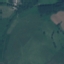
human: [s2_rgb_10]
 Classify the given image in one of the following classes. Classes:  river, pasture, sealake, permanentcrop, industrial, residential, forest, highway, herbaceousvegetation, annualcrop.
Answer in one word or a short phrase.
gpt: Pasture